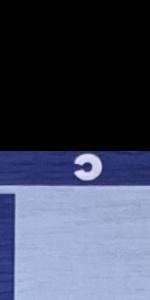
Label: Empty